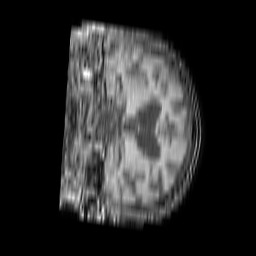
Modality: T1w
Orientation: coronal
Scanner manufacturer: philips
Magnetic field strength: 1.5 T
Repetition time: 0.1686 s
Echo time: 0.001842 s